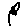
Label: flower